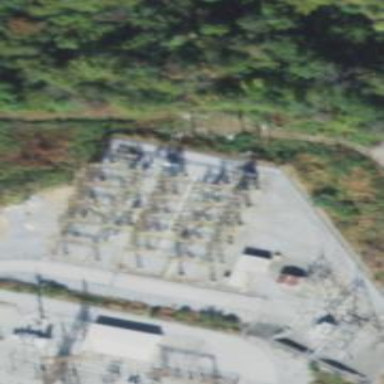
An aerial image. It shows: Power substation.